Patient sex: M
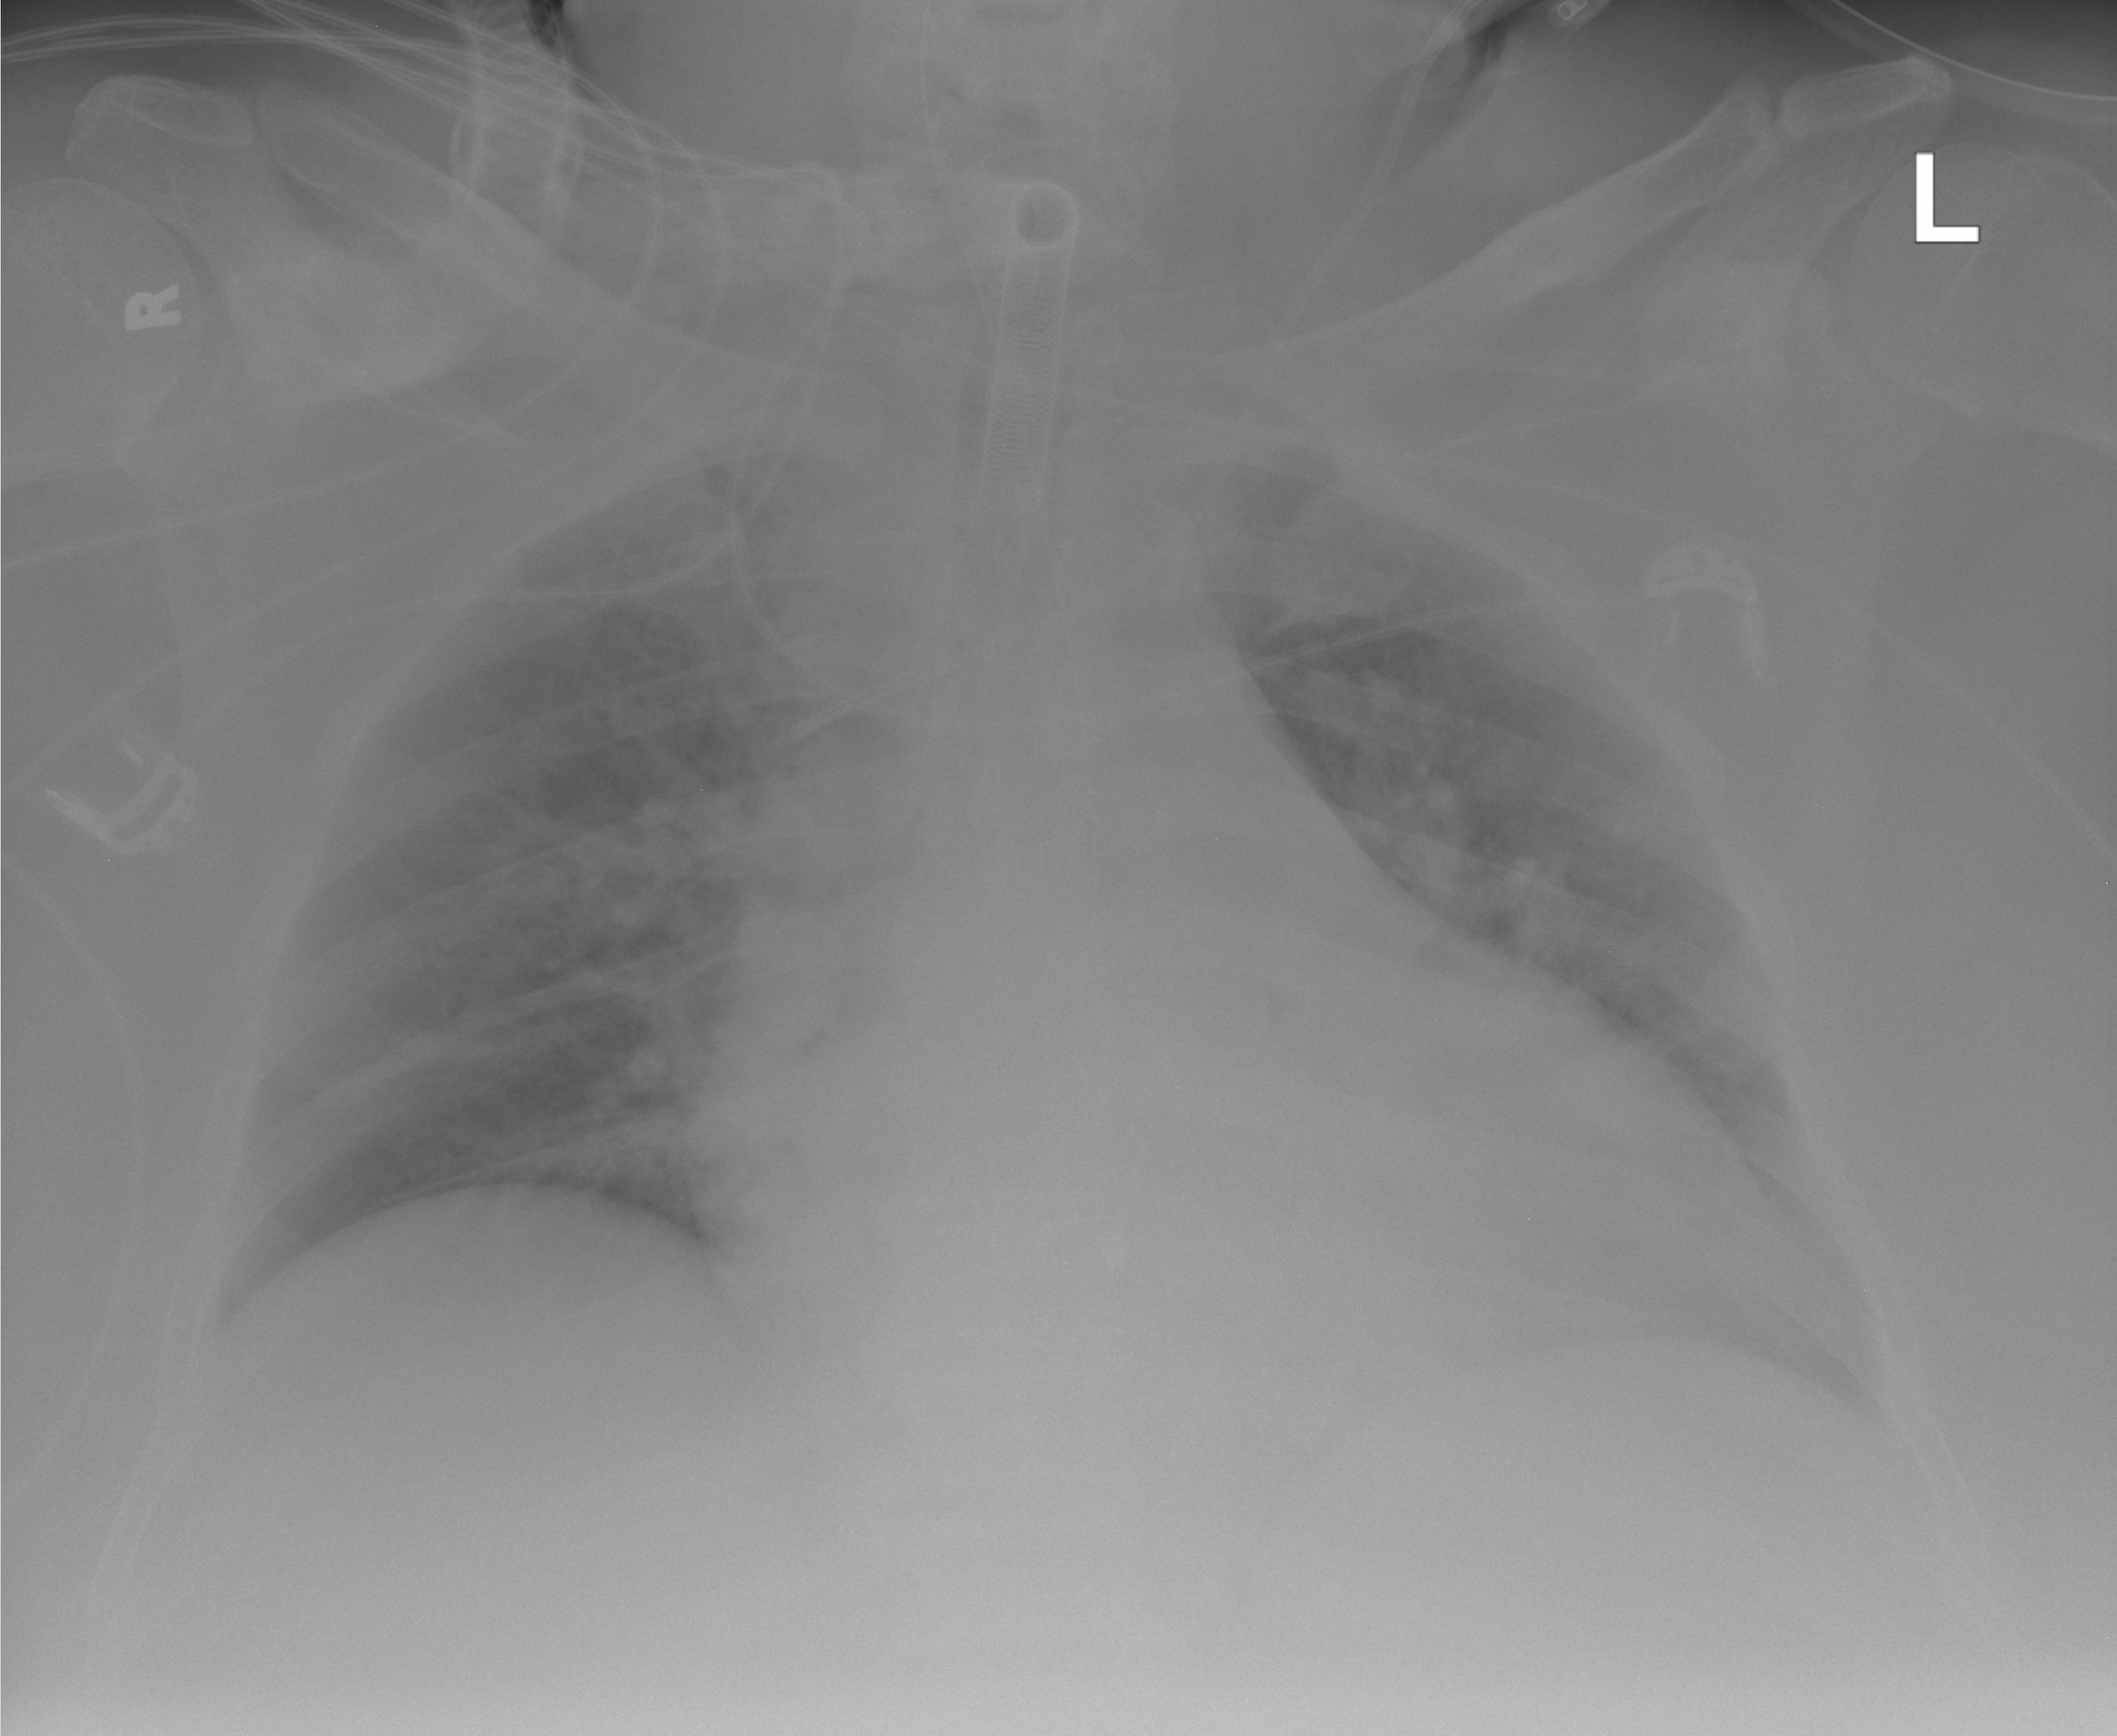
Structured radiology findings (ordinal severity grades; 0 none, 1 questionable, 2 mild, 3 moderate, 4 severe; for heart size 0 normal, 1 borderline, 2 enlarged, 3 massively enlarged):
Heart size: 3
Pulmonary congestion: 2
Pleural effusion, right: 0
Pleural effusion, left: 0
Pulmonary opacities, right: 2
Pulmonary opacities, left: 2
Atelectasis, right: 0
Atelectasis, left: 2